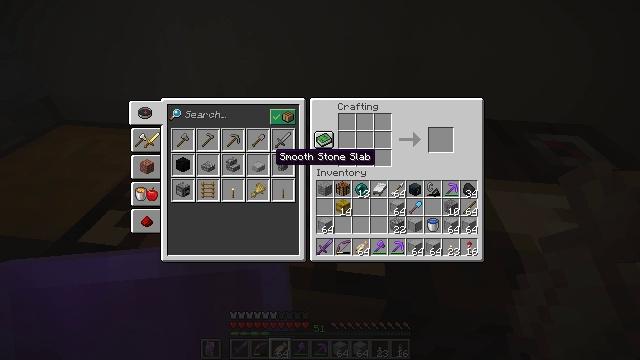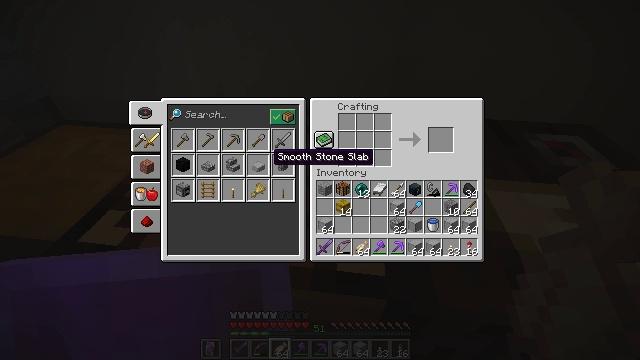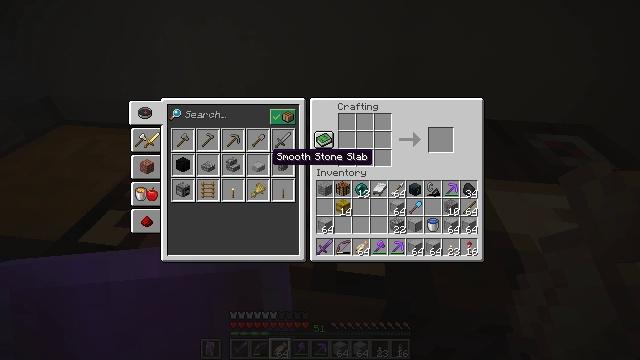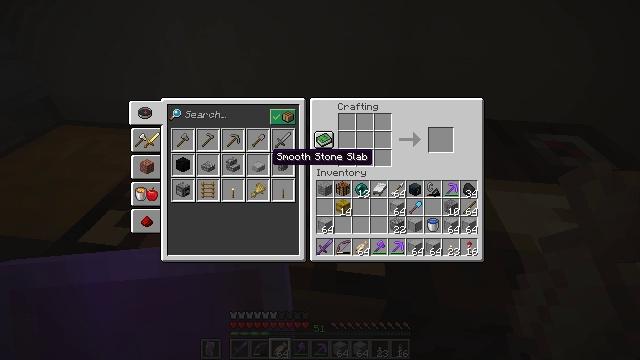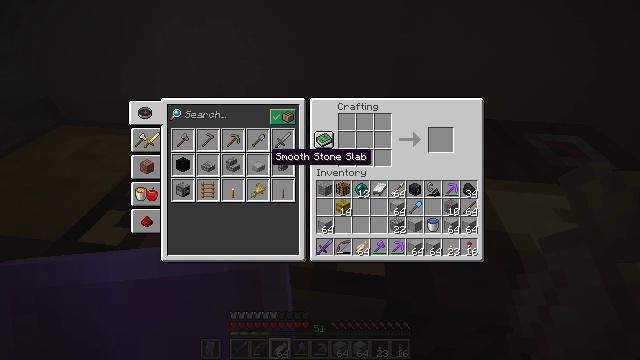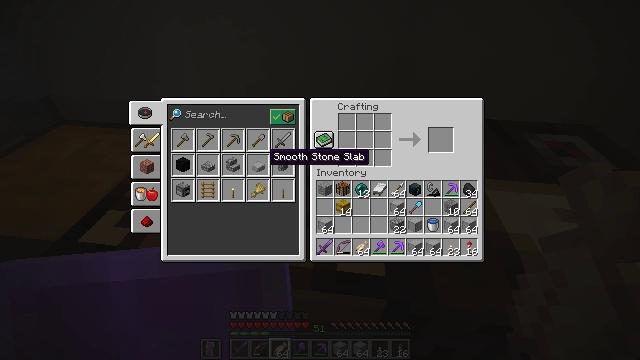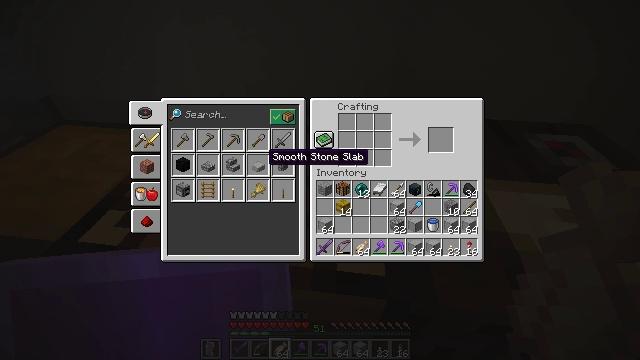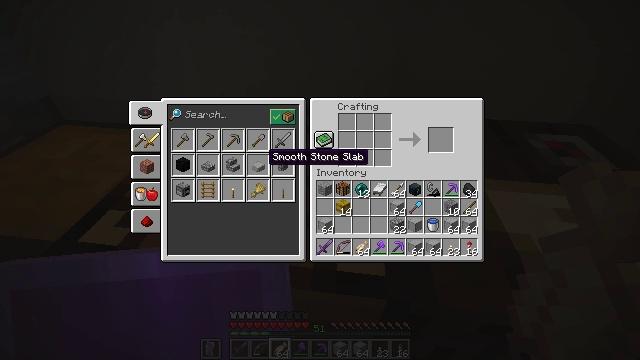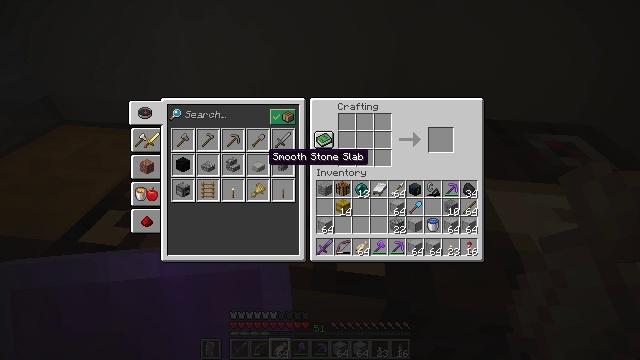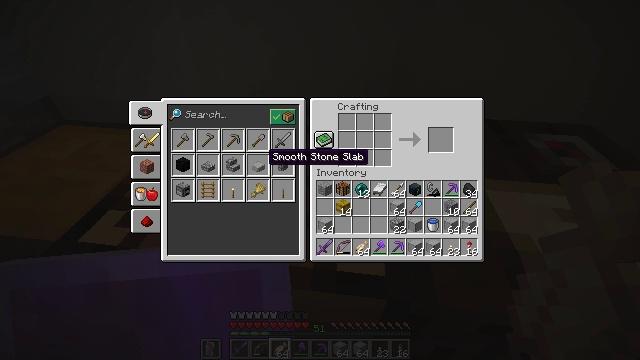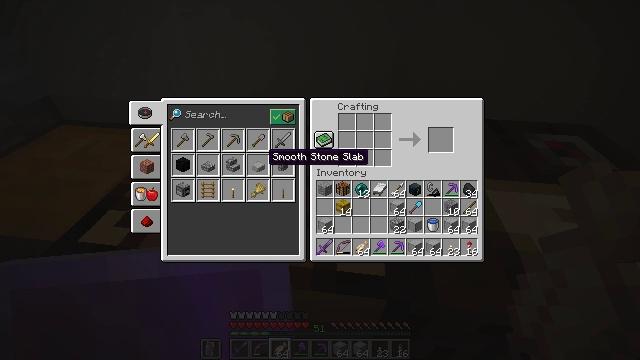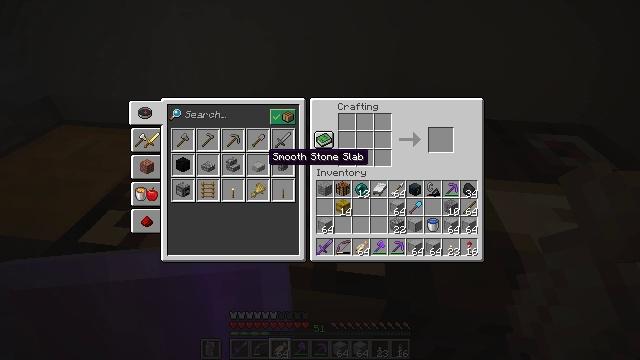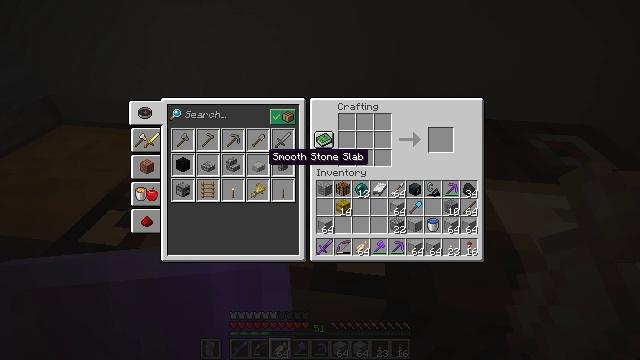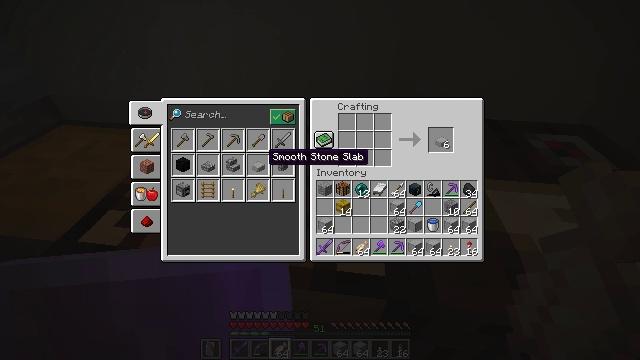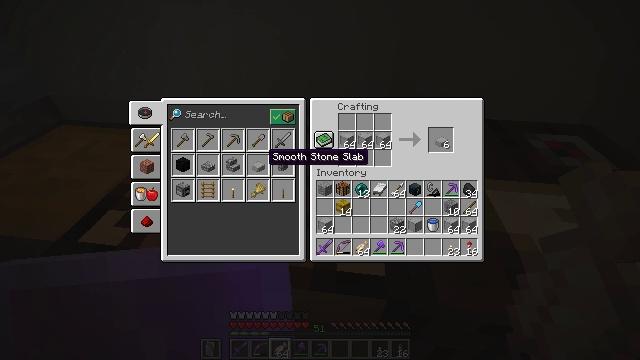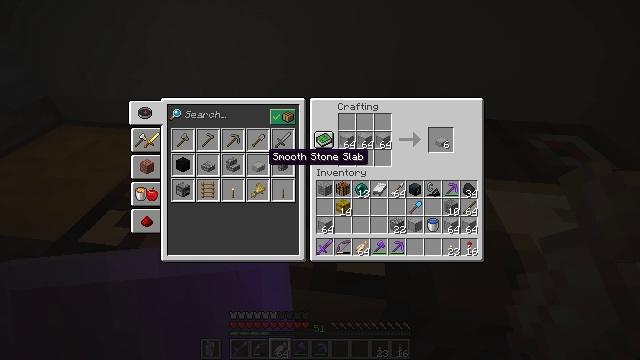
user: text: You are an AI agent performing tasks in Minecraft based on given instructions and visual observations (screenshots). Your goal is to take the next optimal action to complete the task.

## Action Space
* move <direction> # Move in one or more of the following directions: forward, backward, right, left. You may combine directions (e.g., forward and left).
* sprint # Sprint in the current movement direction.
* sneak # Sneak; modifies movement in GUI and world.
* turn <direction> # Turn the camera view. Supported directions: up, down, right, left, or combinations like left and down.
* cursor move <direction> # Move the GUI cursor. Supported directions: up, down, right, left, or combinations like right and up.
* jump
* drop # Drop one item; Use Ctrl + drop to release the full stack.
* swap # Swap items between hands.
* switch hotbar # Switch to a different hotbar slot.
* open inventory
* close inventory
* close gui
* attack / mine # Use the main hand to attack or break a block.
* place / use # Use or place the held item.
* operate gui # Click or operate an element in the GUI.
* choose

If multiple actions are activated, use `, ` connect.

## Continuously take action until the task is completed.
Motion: motion action
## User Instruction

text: Use the crafting table to craft a smooth stone slab.
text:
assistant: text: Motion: no_op
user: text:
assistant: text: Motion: no_op
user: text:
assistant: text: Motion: no_op
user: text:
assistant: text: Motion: no_op
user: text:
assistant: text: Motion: sneak
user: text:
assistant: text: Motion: sneak
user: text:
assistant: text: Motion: sneak
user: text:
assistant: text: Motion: sneak, operate gui
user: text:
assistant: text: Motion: sneak, operate gui
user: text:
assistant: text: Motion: sneak, operate gui
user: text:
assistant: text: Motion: sneak, operate gui
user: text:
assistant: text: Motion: sneak, operate gui
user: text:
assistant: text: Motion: sneak, operate gui
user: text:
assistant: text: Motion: sneak, operate gui
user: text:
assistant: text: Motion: sneak, operate gui
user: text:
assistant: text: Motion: sneak, operate gui
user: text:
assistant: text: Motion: sneak
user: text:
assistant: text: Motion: sneak
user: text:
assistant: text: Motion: sneak
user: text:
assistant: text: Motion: sneak
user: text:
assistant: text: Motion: sneak
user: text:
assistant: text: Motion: sneak
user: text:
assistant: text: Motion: sneak
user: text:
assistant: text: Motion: sneak
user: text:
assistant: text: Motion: sneak, cursor move right
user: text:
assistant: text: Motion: sneak, cursor move right and up
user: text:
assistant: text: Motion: sneak, cursor move right and up
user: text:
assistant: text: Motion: sneak, cursor move right
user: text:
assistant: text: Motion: sneak
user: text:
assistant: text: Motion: sneak